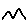
Label: zigzag